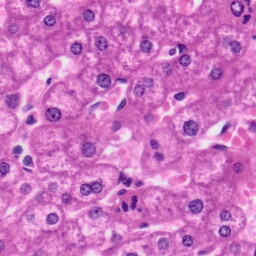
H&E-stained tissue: Liver